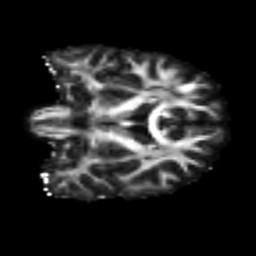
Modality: FA
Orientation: coronal
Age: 22
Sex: female
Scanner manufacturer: siemens
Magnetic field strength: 3 T
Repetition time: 2.3 s
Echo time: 0.085 s